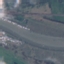
Land use / land cover class: River